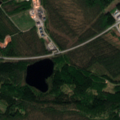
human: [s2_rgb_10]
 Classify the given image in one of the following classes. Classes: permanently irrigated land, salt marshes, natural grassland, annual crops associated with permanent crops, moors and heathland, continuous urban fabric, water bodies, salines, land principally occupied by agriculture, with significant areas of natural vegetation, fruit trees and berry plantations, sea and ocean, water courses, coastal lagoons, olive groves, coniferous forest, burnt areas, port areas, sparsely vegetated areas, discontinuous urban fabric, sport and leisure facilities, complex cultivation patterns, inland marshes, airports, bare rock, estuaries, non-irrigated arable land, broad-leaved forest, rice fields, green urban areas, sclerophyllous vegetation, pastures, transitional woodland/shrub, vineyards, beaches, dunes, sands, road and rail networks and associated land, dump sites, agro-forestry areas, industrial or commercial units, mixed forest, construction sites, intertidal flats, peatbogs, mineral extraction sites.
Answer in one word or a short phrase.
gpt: mineral extraction sites, coniferous forest, mixed forest